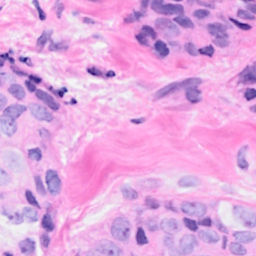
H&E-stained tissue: Breast